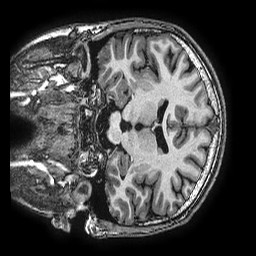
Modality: T1w
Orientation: coronal
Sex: male
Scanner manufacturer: ge
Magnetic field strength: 3 T
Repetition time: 0.0077 s
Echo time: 0.003436 s